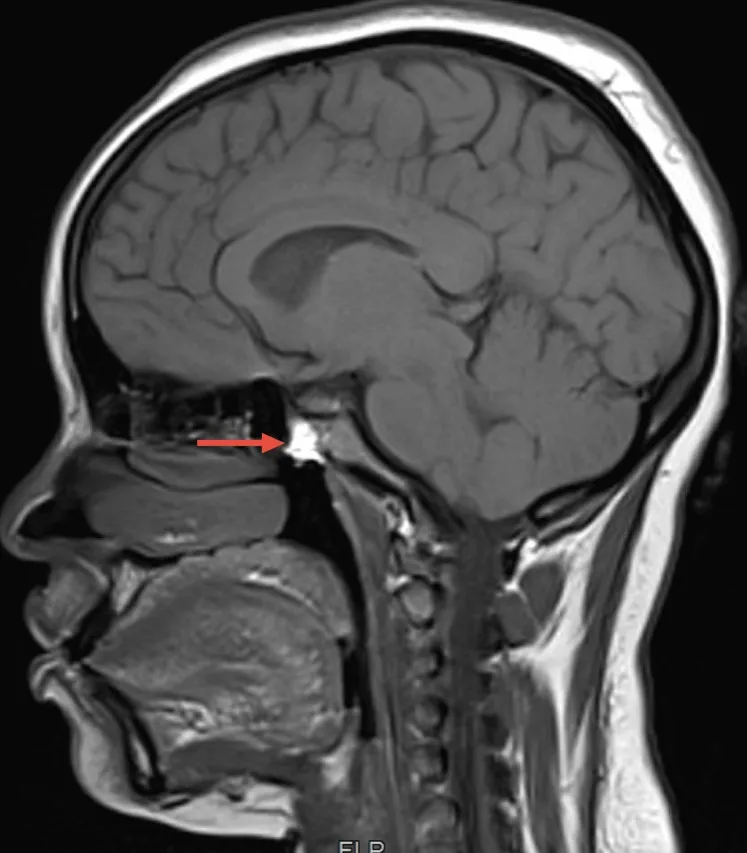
Brain MRI pituitary lesion. Brain MRI showing marked involvement of the pituitary gland after contrast.
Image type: radiology (mri)